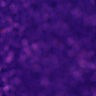
Metastatic tissue present: no